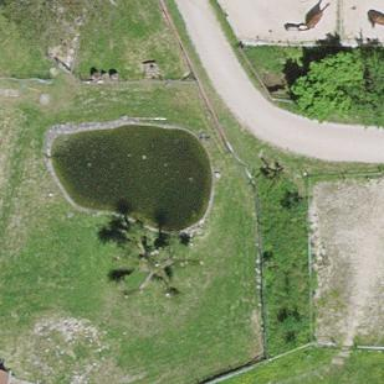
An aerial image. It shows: Pond surrounded by natural water.